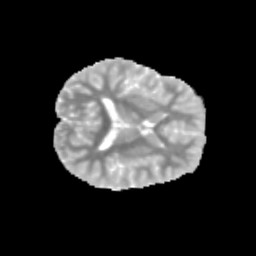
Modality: MD
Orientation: axial
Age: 10
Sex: female
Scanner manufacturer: siemens
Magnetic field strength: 3 T
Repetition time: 3.8 s
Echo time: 0.07 s